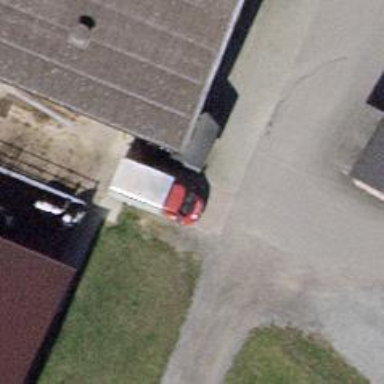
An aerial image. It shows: Farm shop.